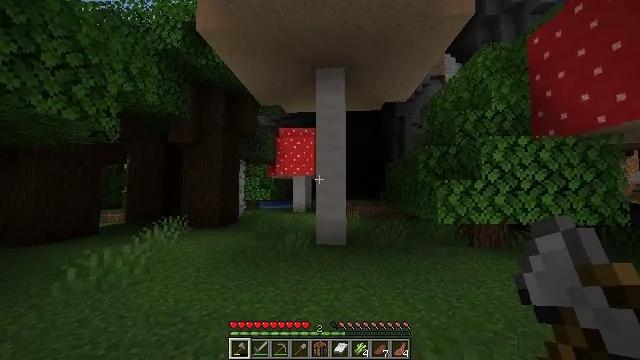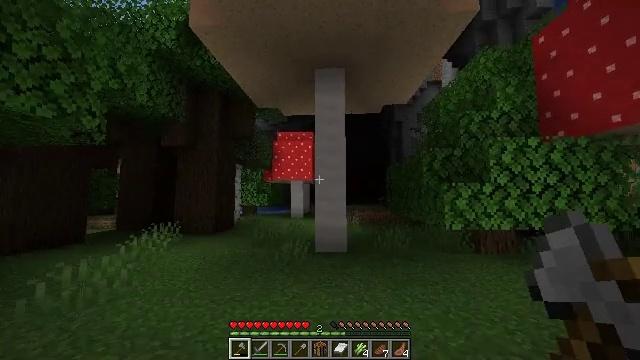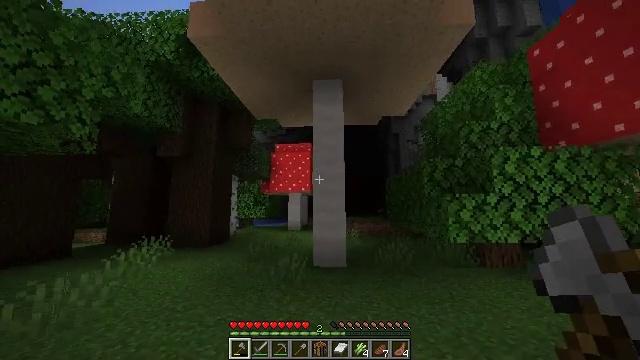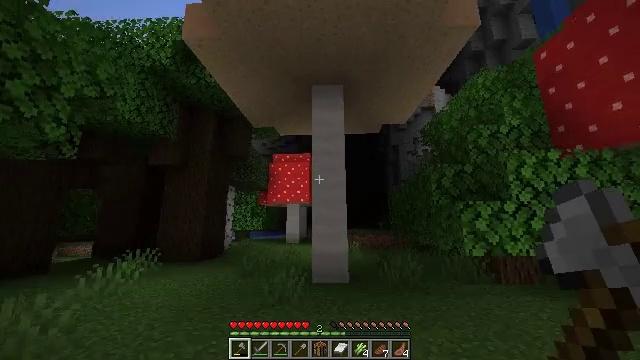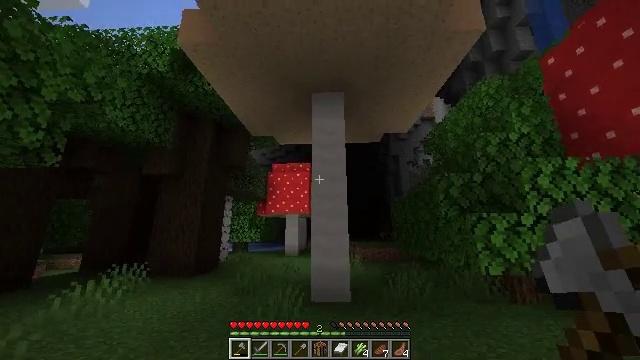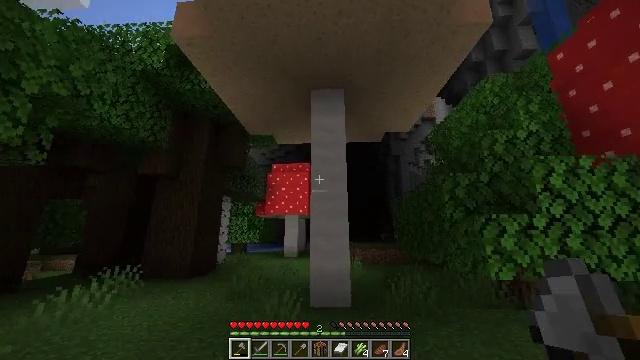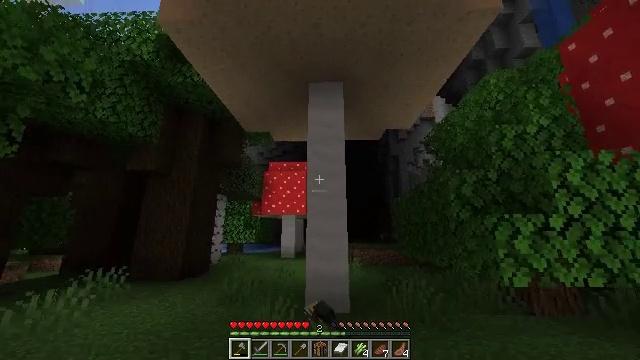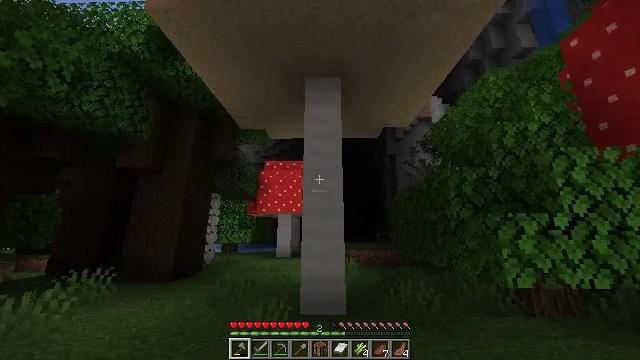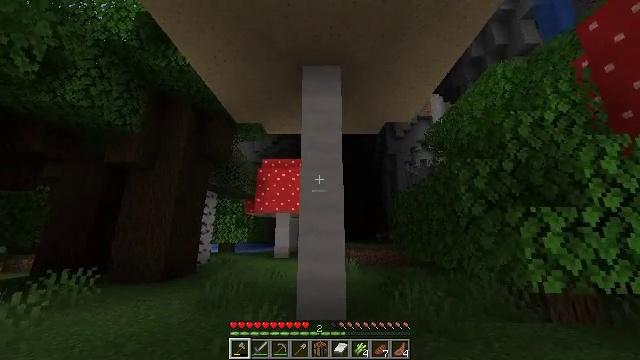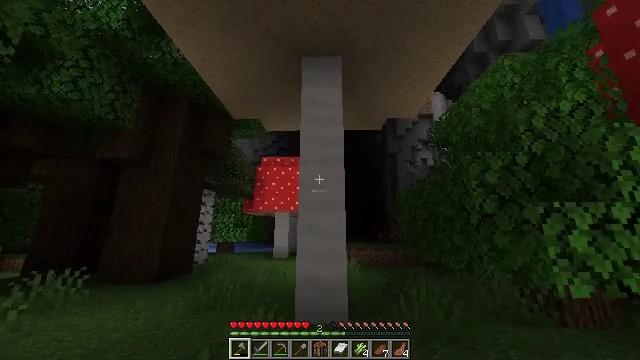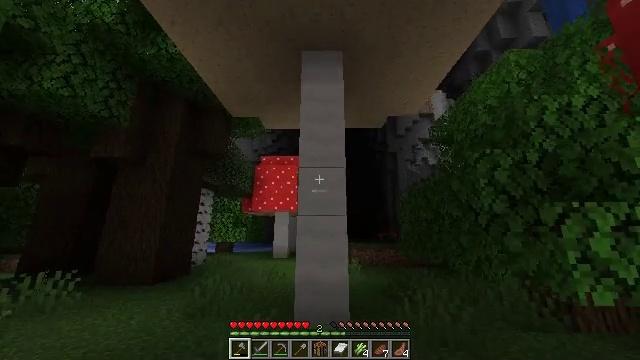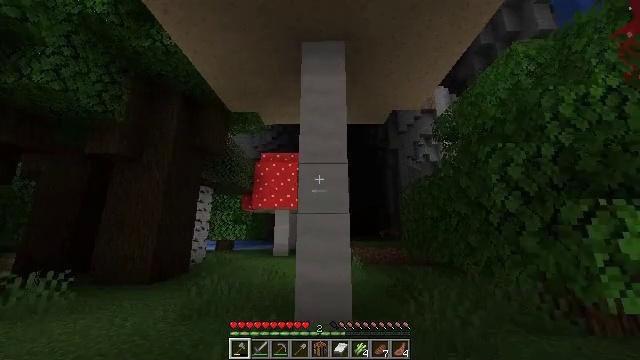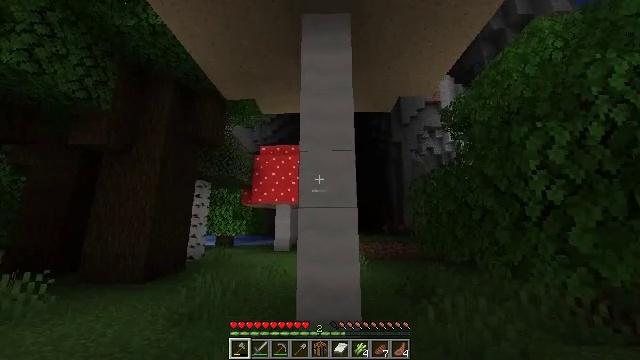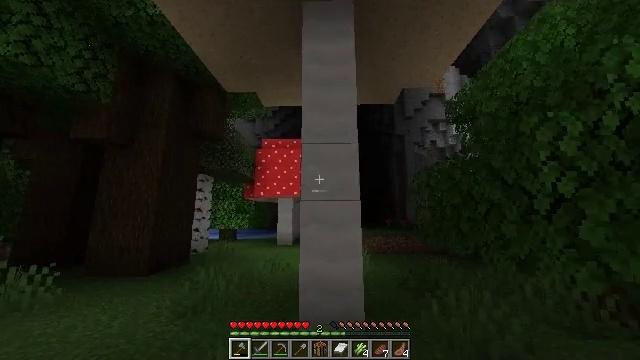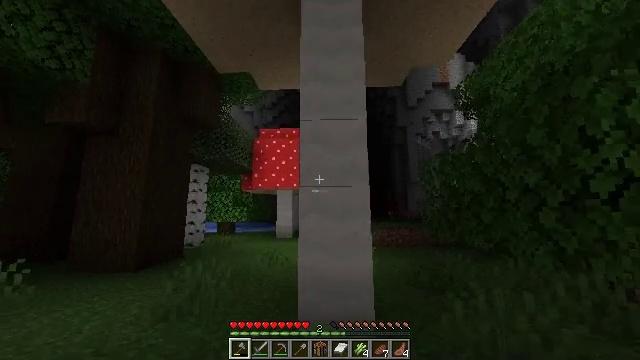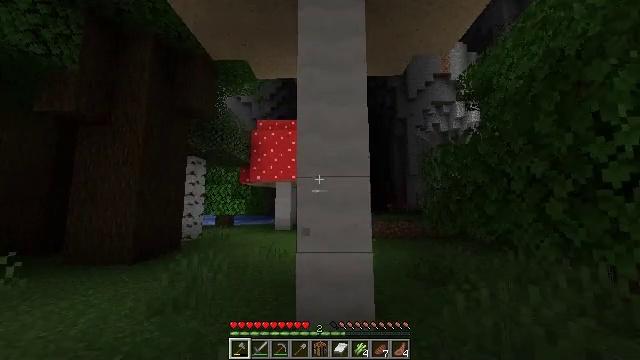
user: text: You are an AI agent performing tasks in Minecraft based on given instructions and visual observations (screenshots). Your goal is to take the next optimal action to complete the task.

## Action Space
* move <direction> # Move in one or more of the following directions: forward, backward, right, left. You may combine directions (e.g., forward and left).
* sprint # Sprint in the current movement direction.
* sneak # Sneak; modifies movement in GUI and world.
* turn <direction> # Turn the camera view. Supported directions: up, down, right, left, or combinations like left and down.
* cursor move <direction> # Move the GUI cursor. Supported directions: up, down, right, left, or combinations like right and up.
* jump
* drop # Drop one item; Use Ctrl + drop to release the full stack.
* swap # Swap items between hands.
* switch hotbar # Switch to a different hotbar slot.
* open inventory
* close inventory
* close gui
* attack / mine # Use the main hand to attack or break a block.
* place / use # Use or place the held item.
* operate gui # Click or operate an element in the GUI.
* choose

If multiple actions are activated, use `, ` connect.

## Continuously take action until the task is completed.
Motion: motion action
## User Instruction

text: Dig out the mushroom stem.
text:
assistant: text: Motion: move forward, sprint, turn up
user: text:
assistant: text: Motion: move forward, sprint, turn up
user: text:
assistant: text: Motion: move forward, sprint, turn up
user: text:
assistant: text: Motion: move forward, sprint, turn up
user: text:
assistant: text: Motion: move forward, sprint, attack / mine
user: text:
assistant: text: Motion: move forward, sprint, attack / mine
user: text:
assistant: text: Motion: move forward, sprint, attack / mine
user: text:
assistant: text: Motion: move forward, sprint, attack / mine
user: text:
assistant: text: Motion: move forward, sprint, attack / mine
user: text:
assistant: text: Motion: move forward, sprint, attack / mine
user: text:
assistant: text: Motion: move forward, sprint, attack / mine
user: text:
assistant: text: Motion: move forward, sprint, turn down, attack / mine
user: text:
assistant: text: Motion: move forward, sprint, turn down, attack / mine
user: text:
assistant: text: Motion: move forward, sprint, turn down, attack / mine
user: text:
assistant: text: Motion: move forward, sprint, turn down, attack / mine
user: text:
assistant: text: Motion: move forward, attack / mine
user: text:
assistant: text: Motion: move forward, turn down, attack / mine
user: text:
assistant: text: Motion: move forward, turn right and down, attack / mine
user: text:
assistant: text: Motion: move forward, attack / mine
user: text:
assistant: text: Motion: move forward and move left, turn right, attack / mine
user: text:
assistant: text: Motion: move forward and move left, turn right, attack / mine
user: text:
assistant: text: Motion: move forward and move left, attack / mine
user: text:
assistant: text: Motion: move forward and move left, turn right and down, attack / mine
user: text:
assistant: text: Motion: attack / mine